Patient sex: M
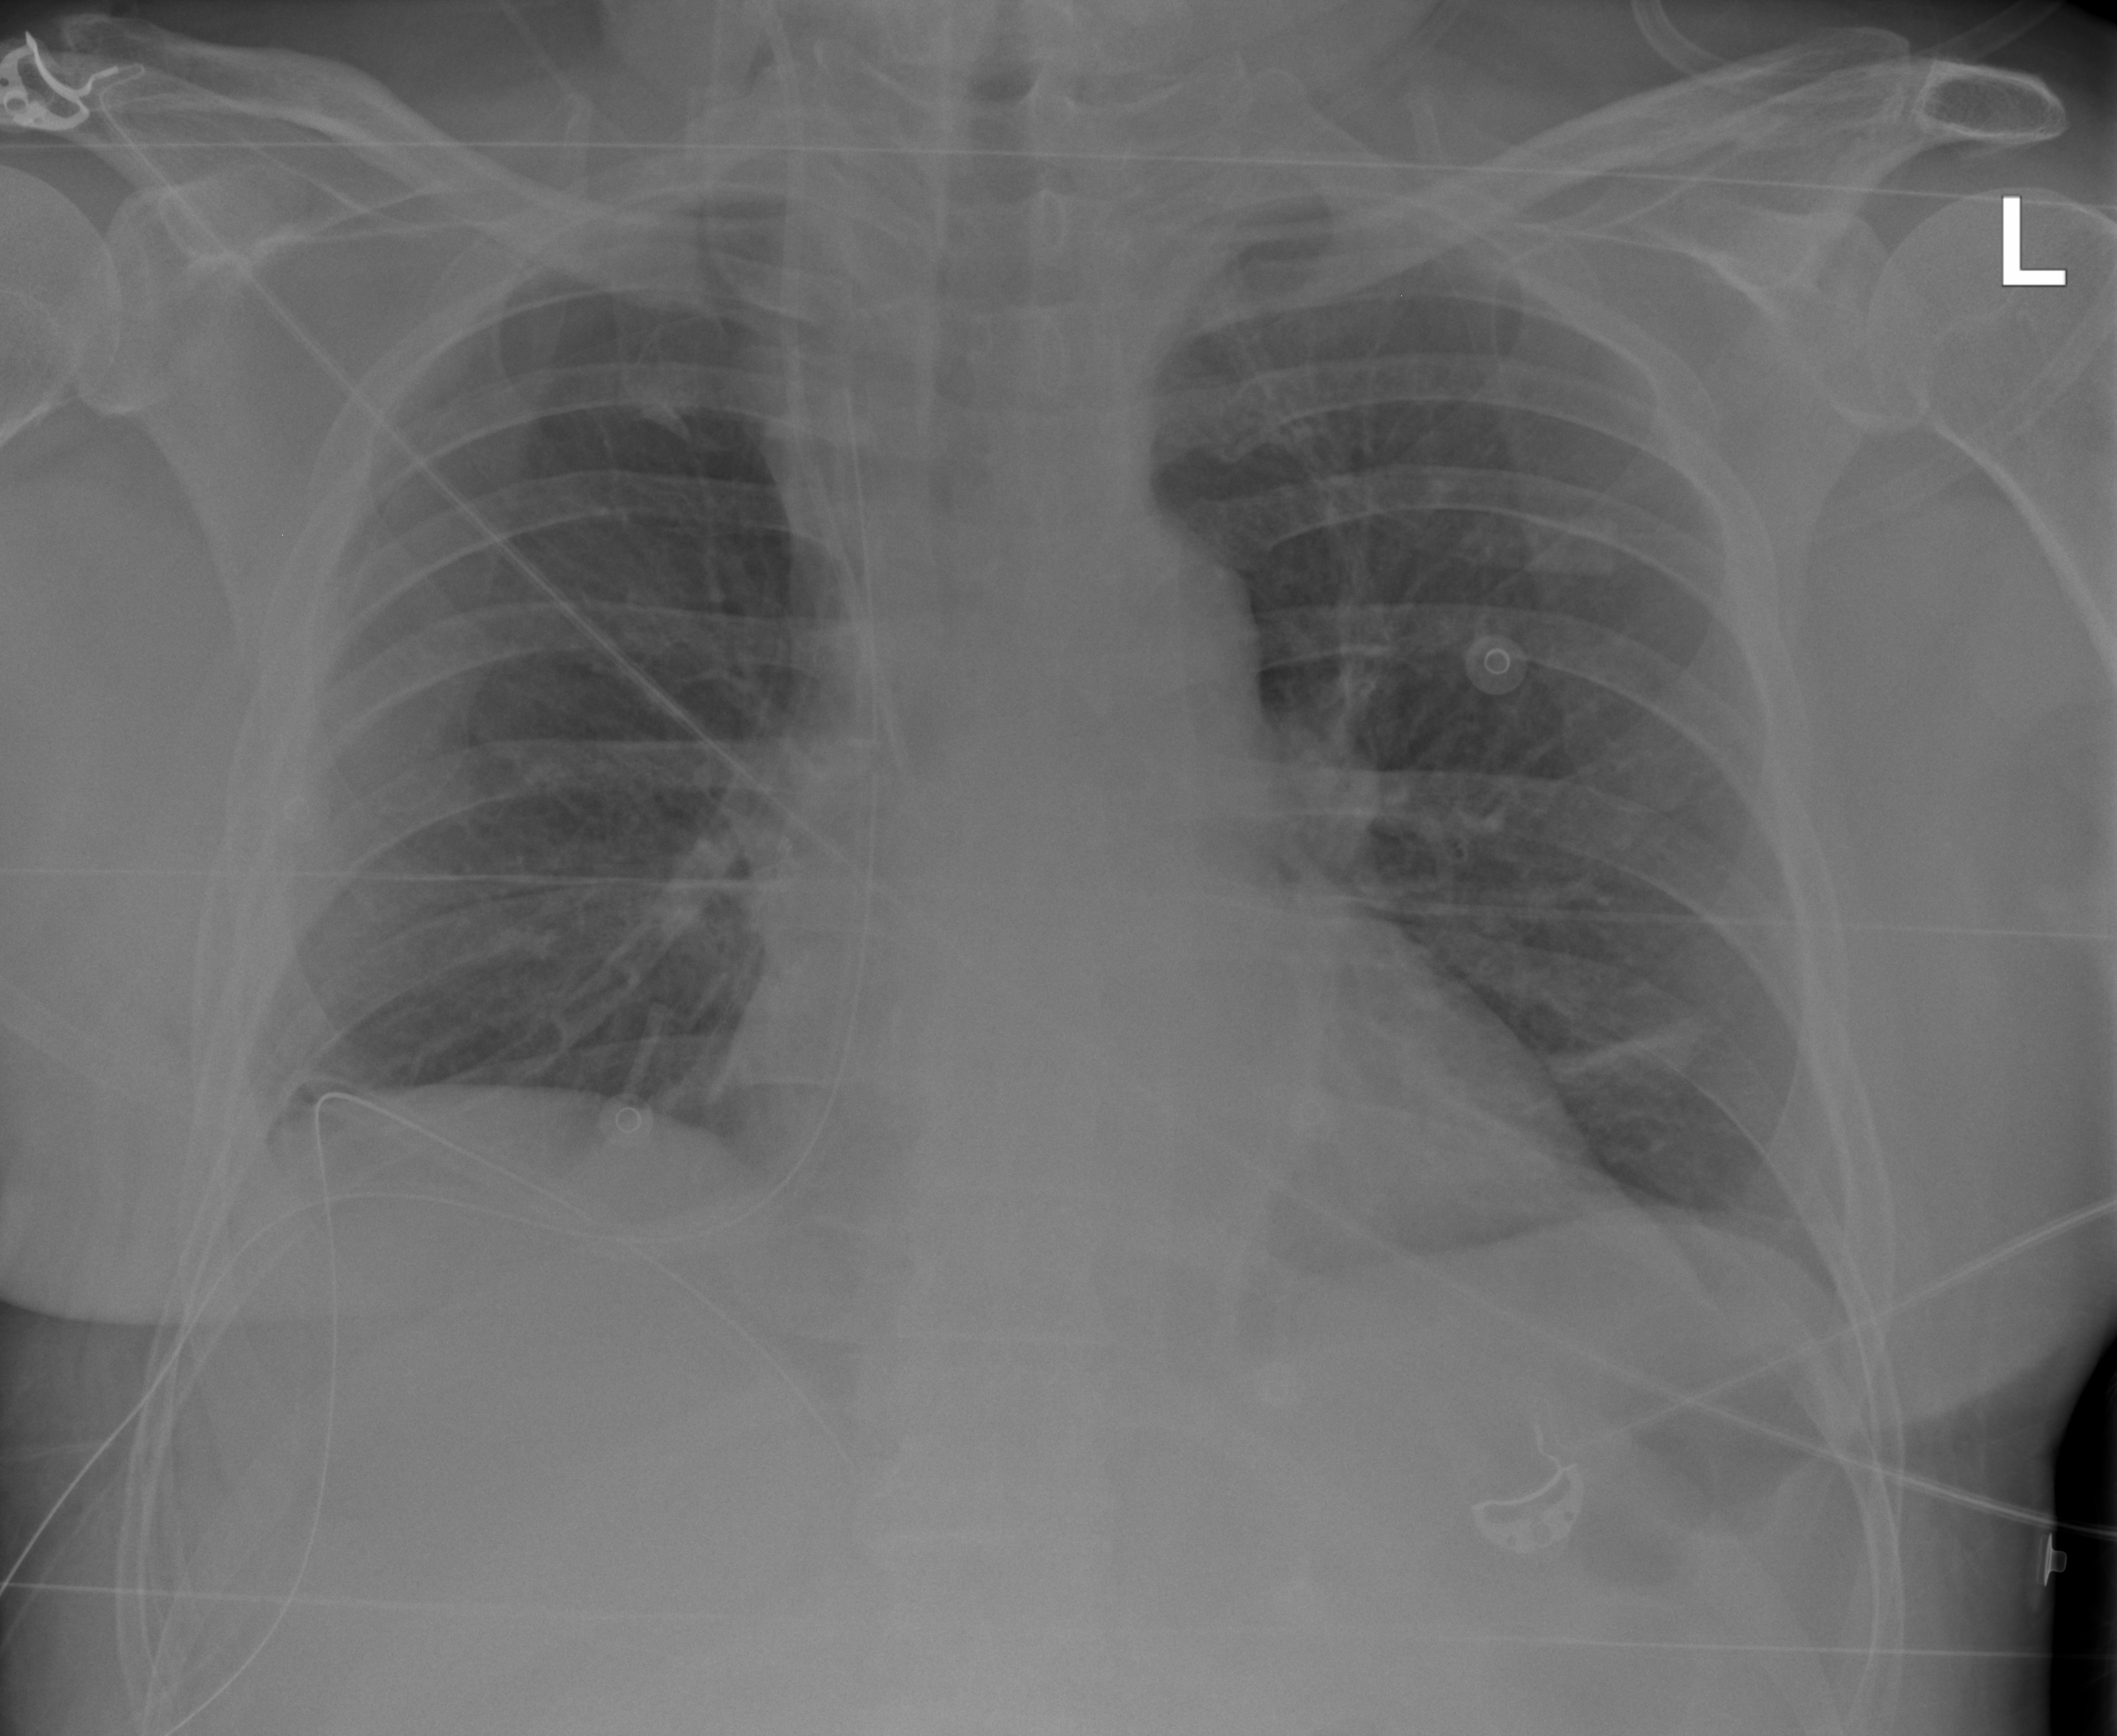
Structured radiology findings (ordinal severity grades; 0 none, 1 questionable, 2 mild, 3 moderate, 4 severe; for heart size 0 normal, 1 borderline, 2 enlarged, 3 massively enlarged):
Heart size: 0
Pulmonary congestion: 0
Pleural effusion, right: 1
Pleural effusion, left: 0
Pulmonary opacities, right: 0
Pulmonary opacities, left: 0
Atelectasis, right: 0
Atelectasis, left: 1